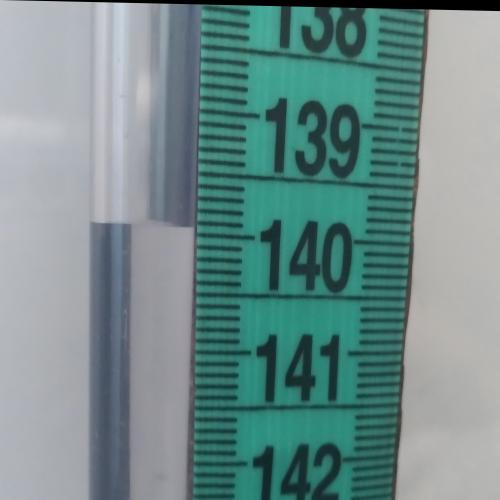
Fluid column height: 139.9 cm